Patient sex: M
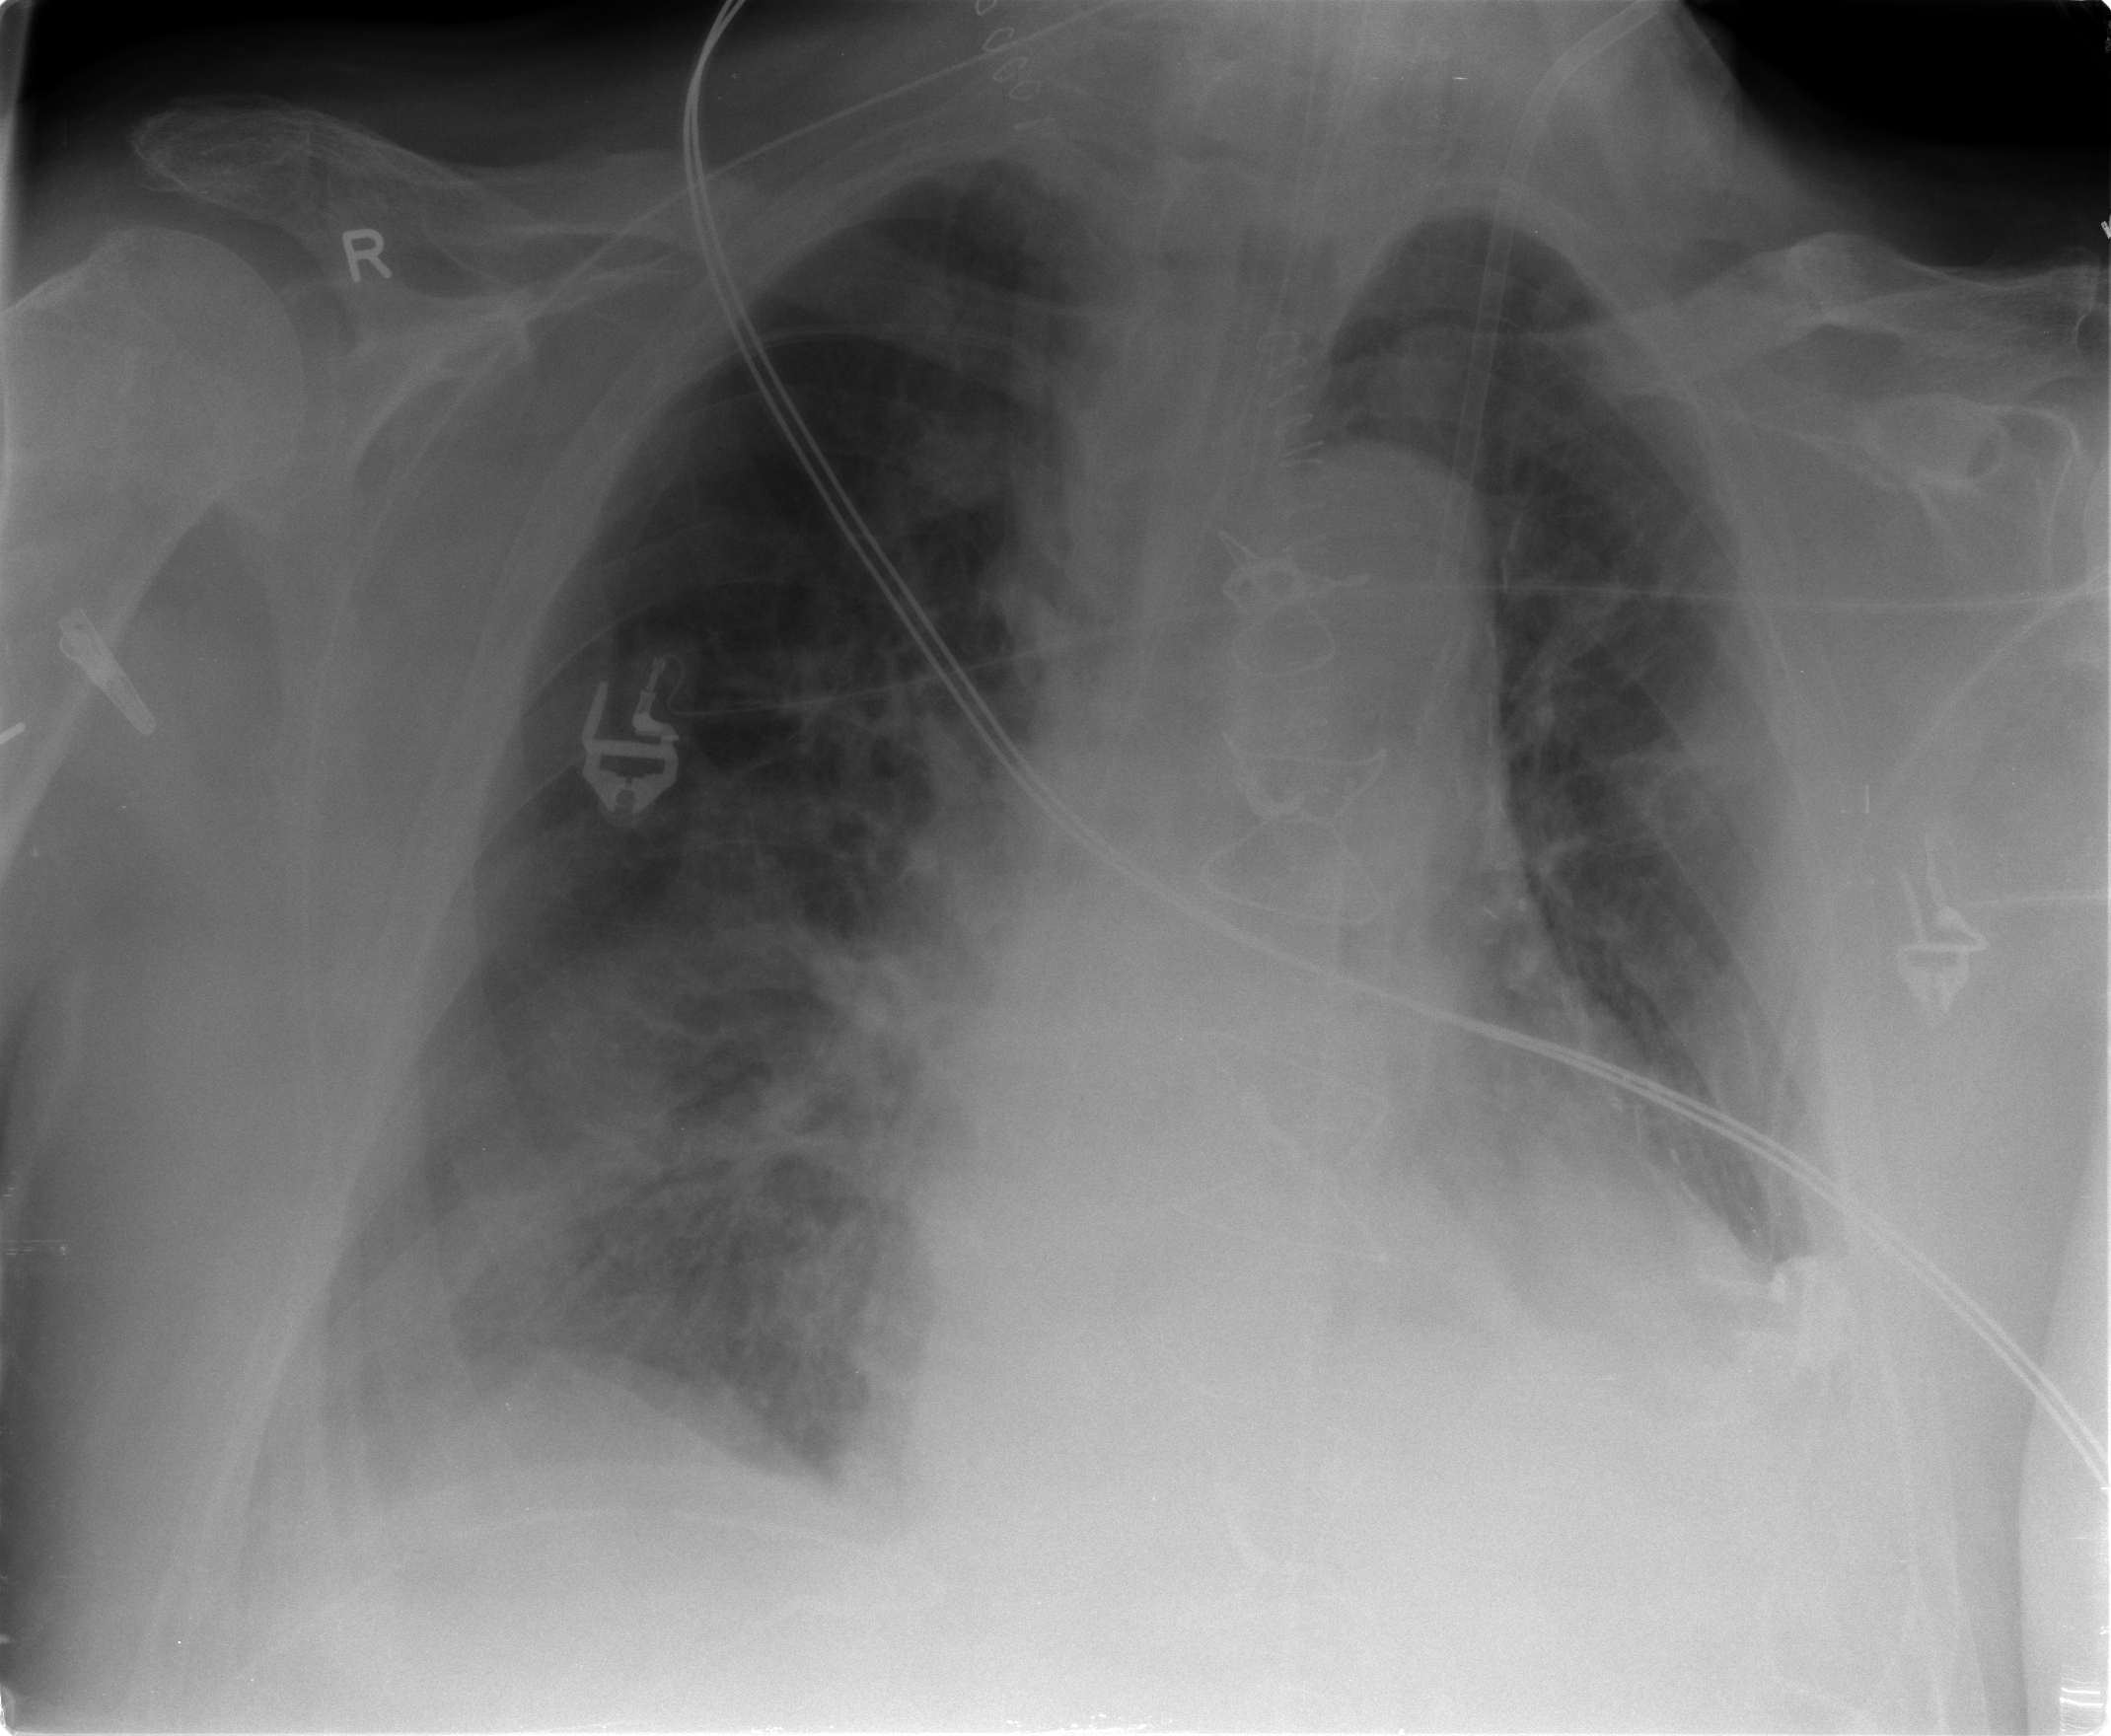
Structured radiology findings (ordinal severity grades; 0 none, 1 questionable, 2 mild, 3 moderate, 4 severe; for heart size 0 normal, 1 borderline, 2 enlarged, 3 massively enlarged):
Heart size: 2
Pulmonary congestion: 2
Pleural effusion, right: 0
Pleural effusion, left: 2
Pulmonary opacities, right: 2
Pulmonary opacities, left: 2
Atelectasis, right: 2
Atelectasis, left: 2